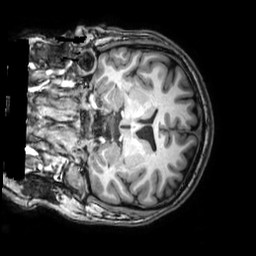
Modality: T1w
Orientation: coronal
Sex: male
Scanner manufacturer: philips
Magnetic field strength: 3 T
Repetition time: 0.008214 s
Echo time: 0.00376 s